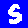
Digit: 5